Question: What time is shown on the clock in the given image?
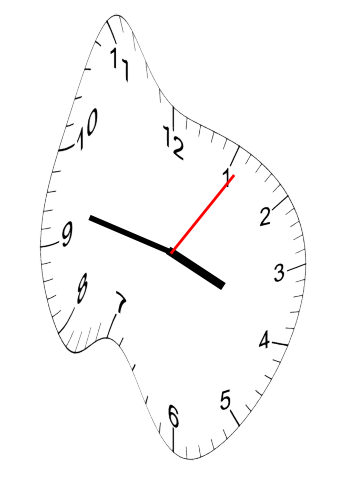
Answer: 03:47:06